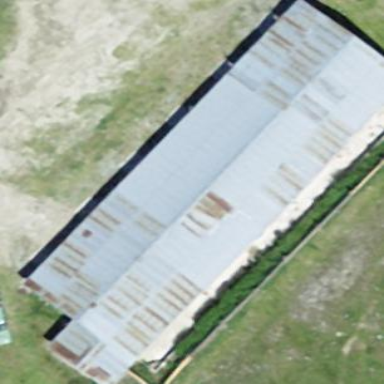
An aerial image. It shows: Cowshed building.